Question: For a Jump'n'Run game, I'm trying to make a jump and I found this function.
The Problem is that the framerate (time_diff) is different on systems so sometimes it as example 1 and sometimes it is 10.
Now this function will cause my character jump different heights based on the frame rate
'''
public void jump() {
ySpeed = -100;
}
// time_diff is time difference between this and last frame
public void update(double time_diff) {
y = y - ySpeed * time_diff;
ySpeed = ySpeed + 9.81 * time_diff;
}
'''
Here is also an example of frame rate 4 and 20 (the values are not exact because I divided them by 20), but you see that the with frame rate 20 it jumps higher (and further) as with frame rate 4.

I solved it like this whith the help of :
'''
double remaining_time = 0;
final double step_size = 4;
public void jump() {
ySpeed = -100;
}
// time_diff is time difference between this and last frame
public void update(double time_diff) {
remaining_time += time_diff;
while (remaining_time >= step_size) {
update_helper(step_size);
remaining_time -= step_size;
}
}
public void update_helper(double time_diff) {
y = y - ySpeed * time_diff;
ySpeed = ySpeed + 9.81 * time_diff;
}
'''
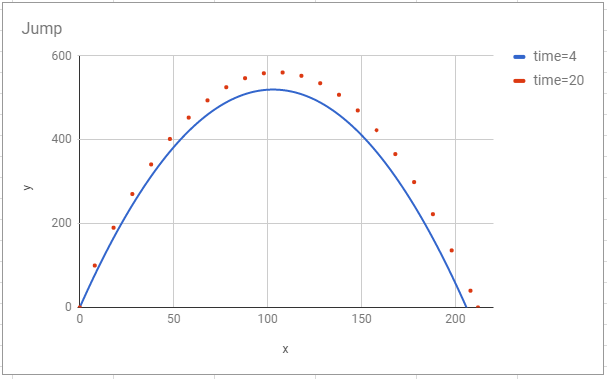
Answer: Key point: the frame rate must never ever have any impact on the physics calculation.
What you should do is decide on a fixed step size for physics steps like 1/100 of a second. Then you always perform only those steps, nothing more, nothing less. Accumulate time until you have reached the step offset and do more than one step if you have accumulated too much time:
'''
double remaining_time;
final double step_size;
public void update(double diff) {
remaining_time += diff;
while (remaining_time >= step_size) {
step(step_size); // perform your actual physics logic
remaining_time -= step_size;
}
}
'''
If you change the 'step_size' the calculation changes, but that is just how your game decides physics work - the key is that the value is fixed across all clients that run the same game.